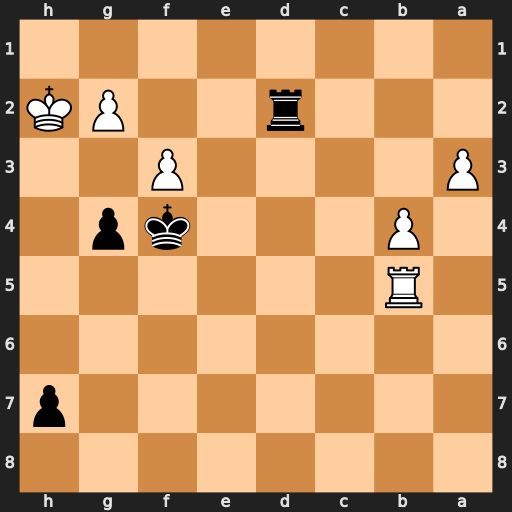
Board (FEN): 8/7p/8/1R6/1P3kp1/P4P2/3r2PK/8
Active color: b
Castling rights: -
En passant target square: -
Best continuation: g3+ Kh3 Rd1 Rf5+ Kxf5